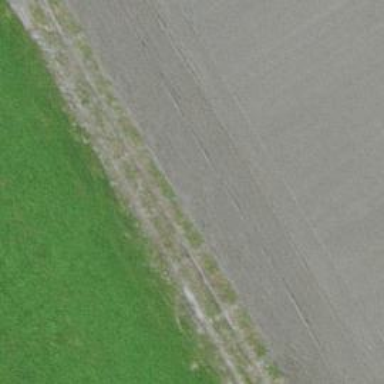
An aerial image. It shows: Agricultural track with grade5 tracktype suitable for agricultural vehicles.